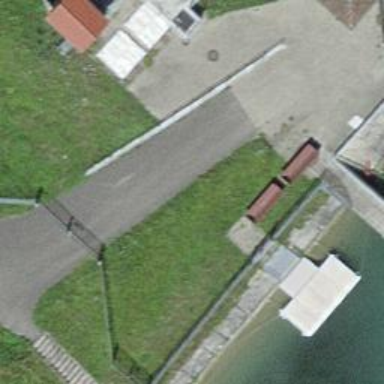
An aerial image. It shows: Man-made pier.